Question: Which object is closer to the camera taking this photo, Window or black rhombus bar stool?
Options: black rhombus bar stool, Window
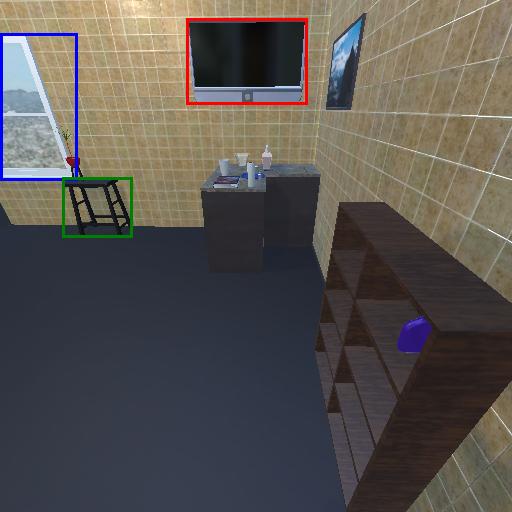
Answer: black rhombus bar stool